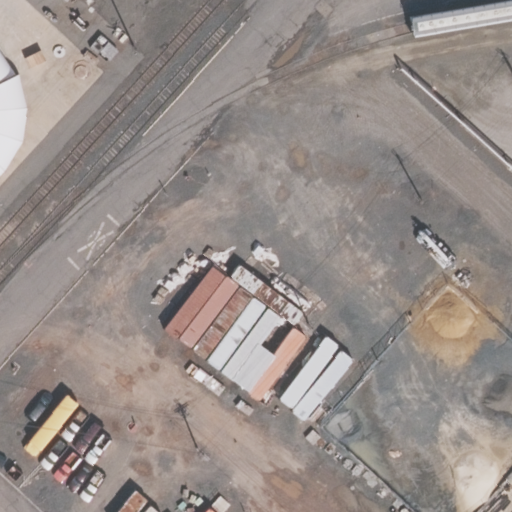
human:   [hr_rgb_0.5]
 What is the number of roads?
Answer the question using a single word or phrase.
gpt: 1

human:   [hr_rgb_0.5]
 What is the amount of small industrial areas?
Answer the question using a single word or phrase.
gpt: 0

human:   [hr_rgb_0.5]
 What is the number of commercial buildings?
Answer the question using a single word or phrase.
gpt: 0

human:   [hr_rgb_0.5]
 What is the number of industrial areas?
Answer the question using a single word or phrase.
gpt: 1

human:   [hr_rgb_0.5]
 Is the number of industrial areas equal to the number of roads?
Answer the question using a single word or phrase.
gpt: yes

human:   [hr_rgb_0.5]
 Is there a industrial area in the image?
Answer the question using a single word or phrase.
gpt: yes

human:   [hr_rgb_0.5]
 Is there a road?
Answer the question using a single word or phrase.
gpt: yes

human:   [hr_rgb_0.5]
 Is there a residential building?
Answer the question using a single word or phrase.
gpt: no

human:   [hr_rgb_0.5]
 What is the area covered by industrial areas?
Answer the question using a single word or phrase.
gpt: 10583m2

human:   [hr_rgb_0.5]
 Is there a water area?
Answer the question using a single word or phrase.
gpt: no

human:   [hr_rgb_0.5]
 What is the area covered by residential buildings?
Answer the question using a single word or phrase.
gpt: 0m2

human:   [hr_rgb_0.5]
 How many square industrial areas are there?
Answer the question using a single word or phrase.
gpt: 0

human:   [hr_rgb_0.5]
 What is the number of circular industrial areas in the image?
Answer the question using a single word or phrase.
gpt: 0

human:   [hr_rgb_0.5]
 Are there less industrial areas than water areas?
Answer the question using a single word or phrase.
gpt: no

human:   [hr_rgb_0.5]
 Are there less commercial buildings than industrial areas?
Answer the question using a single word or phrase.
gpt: yes

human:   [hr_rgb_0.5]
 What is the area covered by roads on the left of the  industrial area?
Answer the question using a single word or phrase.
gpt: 0m2

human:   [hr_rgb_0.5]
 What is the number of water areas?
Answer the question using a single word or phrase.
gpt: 0

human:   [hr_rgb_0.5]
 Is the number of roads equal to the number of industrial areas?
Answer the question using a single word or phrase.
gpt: yes

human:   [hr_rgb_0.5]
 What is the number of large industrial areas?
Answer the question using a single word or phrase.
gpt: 1

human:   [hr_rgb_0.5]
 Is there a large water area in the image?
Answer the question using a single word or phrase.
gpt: no

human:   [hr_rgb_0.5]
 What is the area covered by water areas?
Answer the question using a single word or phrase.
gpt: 0m2

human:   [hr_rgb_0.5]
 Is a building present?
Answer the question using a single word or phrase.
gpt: no

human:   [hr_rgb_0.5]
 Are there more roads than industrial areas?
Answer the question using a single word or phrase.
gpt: no

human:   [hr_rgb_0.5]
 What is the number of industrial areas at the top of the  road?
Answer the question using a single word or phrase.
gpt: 0

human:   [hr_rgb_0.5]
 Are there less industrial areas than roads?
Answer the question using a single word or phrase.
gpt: no

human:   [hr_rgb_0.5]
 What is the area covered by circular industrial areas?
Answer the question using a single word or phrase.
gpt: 0m2

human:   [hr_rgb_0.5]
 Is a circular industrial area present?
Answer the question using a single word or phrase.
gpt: no

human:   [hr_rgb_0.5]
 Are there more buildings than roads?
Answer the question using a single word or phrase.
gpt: no

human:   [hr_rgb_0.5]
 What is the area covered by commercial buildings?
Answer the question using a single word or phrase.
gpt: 0m2

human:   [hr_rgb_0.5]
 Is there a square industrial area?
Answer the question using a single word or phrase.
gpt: no

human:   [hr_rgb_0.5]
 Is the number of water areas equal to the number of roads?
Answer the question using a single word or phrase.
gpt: no

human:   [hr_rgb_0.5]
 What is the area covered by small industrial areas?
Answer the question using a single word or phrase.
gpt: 0m2

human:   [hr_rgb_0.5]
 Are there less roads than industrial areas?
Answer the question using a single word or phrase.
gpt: no

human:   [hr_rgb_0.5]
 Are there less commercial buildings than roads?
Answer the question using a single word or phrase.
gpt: yes

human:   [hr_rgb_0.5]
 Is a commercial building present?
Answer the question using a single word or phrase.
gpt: no

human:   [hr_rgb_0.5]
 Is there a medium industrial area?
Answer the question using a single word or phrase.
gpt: no

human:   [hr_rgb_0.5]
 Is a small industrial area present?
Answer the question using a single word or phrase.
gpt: no

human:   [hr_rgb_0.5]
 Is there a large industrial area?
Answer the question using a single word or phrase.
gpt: yes

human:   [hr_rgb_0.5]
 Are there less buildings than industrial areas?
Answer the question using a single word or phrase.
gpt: yes

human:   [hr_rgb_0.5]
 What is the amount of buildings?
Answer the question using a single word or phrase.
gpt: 0

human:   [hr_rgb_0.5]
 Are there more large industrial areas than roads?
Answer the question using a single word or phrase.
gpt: no

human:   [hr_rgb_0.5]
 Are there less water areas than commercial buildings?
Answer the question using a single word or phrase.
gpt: no

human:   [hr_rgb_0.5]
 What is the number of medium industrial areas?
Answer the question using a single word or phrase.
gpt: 0

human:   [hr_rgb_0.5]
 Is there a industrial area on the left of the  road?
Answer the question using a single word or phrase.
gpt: no

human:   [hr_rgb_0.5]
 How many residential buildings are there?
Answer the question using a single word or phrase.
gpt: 0

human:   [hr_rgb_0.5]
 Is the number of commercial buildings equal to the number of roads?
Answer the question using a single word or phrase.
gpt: no

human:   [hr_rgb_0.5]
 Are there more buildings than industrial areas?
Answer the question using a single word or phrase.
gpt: no

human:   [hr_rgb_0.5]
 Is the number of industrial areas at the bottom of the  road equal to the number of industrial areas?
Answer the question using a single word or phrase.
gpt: yes

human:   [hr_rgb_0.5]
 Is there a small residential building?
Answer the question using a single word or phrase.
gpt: no

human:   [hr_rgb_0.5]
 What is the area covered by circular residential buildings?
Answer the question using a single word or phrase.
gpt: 0m2

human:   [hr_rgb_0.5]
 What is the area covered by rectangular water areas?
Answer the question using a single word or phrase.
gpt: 0m2

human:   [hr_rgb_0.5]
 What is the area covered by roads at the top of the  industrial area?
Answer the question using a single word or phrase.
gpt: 0m2

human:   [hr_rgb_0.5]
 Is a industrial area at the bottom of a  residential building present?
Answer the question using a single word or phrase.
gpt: no

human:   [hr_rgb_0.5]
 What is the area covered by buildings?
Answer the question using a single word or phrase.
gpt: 0m2

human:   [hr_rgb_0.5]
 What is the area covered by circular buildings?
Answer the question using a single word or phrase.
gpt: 0m2

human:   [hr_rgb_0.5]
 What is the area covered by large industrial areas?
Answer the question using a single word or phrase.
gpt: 10583m2

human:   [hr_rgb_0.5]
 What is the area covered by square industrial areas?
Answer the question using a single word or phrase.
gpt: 0m2

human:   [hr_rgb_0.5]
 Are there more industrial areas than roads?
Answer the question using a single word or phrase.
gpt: no

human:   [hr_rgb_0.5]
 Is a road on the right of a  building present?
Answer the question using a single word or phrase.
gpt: no

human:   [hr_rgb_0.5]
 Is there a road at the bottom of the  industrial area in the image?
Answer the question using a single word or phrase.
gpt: no

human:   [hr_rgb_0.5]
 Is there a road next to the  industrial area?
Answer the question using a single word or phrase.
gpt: yes

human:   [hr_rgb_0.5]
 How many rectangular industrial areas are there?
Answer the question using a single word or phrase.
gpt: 1

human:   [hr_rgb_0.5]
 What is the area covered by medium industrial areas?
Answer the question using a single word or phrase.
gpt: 0m2

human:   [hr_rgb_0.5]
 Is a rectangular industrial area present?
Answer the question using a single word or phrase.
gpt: yes